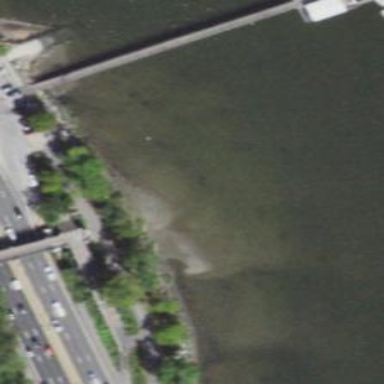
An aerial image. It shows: Beach with gravel surface.